Question: I am not looking to disable the sorting of a 'TableView' when I click on the column header. But I am looking for a programmatic way to rid all column sorting at any time, as shown below in the screenshot in the ID column. I want that sort arrow gone.

The reason I need to remove the sorters at any time is because I have features that move searched records to the top, and sorting will mess this up. But I want to allow the user to sort whenever they want when they aren't using this feature.
I've spent probably 45 minutes digging through the 'TableView' and 'TableColumn' API looking for something that will turn it off. Is there a way to do this without binding to a 'SortedList'? I'd prefer not to mess with the items backing the 'TableView', but rather the 'TableView' or 'TableColumn' itself.
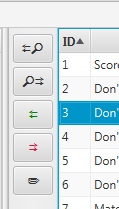
Answer: Got some help elsewhere from Jonathan Giles. You can remove the sorts by calling the following
'''
tableView.getSortOrder().clear()
'''
Unfortunately, I didn't realize the sorters physically modified the backing 'ObservableList' of items. So the solution would be to call the above method and re-order items manually that I've deemed to be the "natural order".